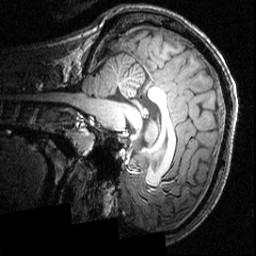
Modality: T1w
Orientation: sagittal
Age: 16
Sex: male
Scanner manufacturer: siemens
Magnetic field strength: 3.951 T
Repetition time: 1.5 s
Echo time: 0.00335 s